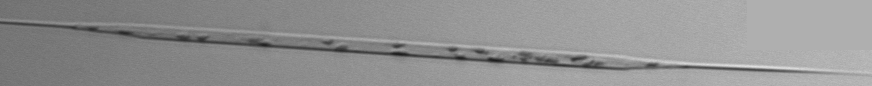
Label: Rhizosolenia